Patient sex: M
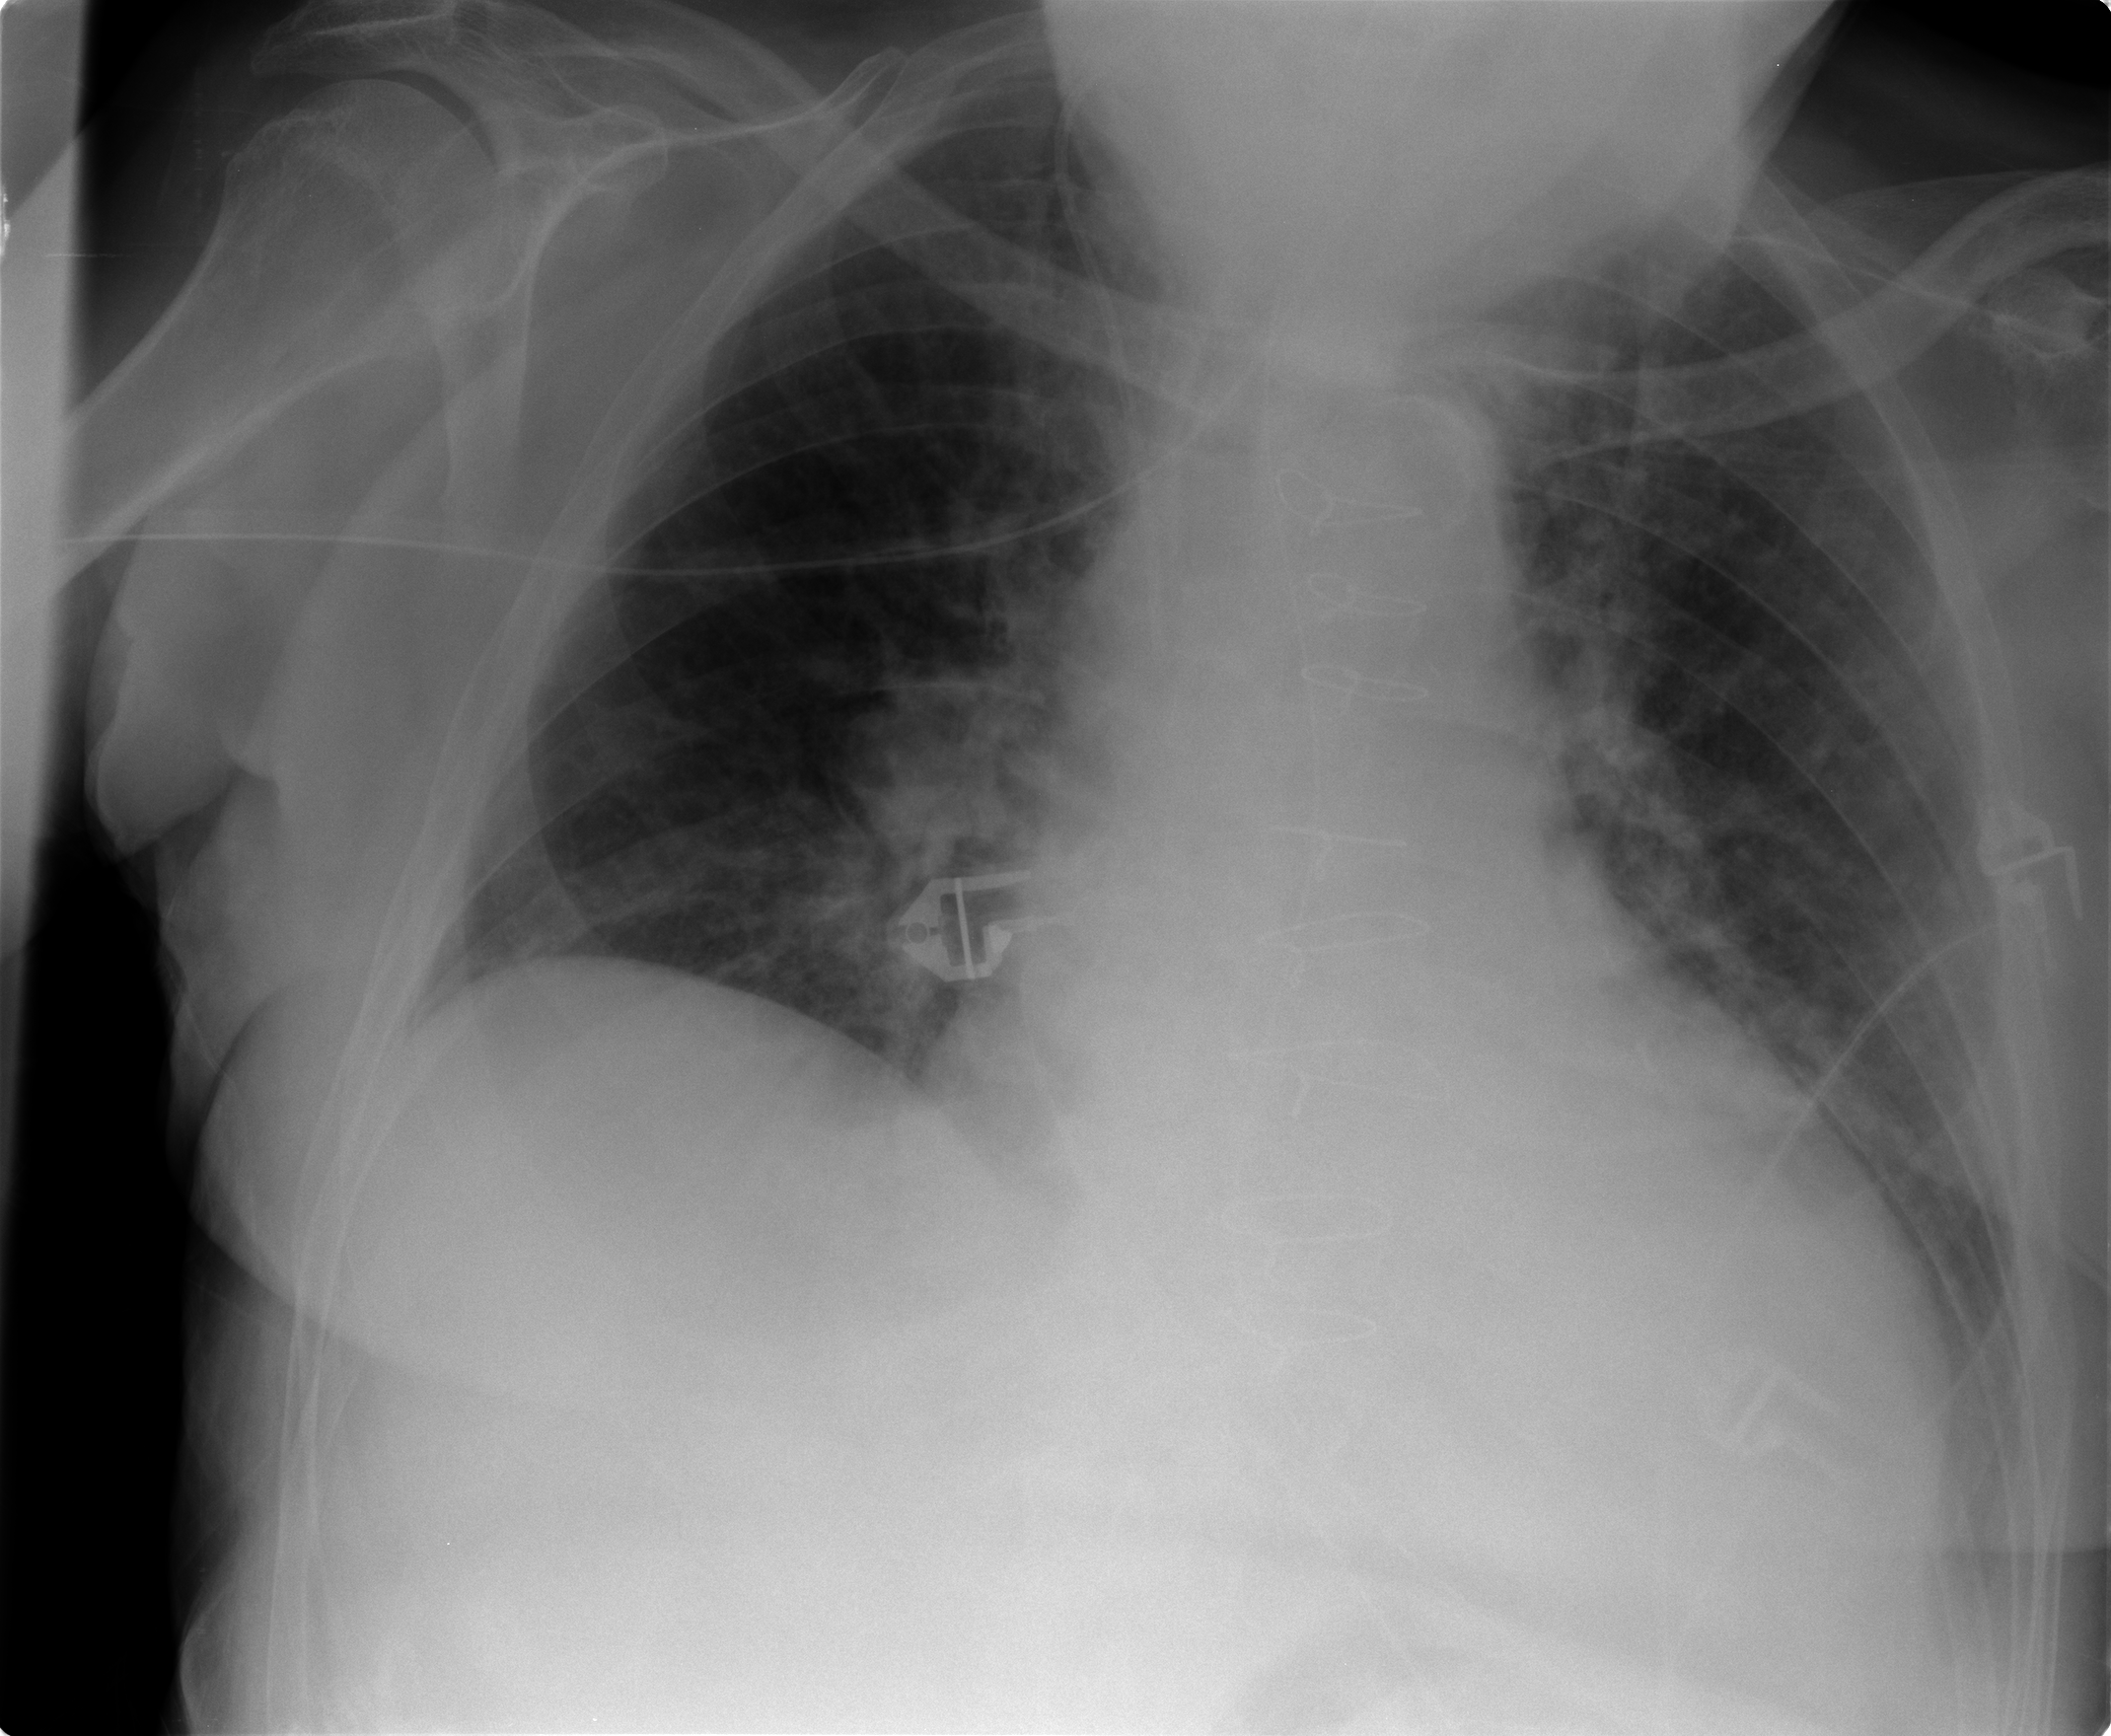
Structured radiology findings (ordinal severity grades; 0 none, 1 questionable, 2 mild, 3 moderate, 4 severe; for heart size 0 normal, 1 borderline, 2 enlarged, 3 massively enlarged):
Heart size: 2
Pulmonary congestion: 2
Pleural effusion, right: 0
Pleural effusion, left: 0
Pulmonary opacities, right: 0
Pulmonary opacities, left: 0
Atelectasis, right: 2
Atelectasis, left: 0